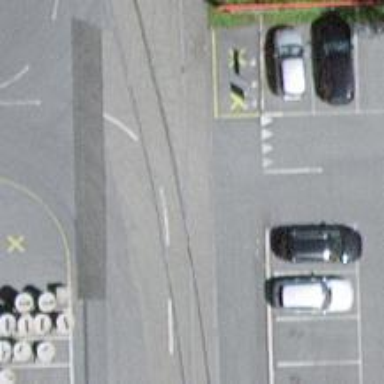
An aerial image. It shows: Railway level crossing.